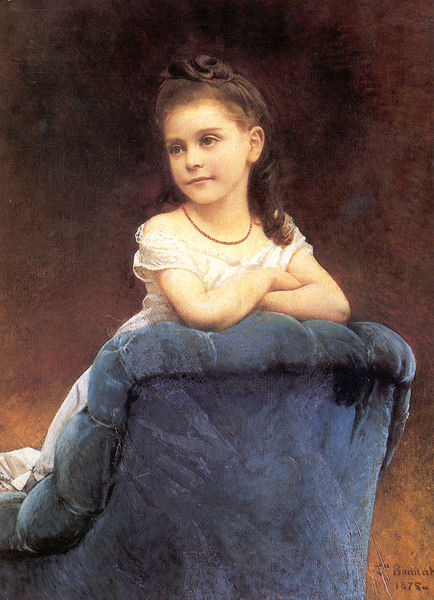
Titel: Portrait of Mlle Franchetti
Künstler: Léon Bonnat
Standort: Bayonne
Institution: Musée Bonnat
Schlagwörter: blau, gemälde, weiß, mädchen, ocker, ausschnitt, braun, ellbogen, frisur, grau, haar, hell, hintergrund, kleid, mund, nase, ohr, pastell, profil, schmuck, schwarz, stirn, stuhl, blick, rot, jung, wand, arme, augen, gesicht, knoten, samt, spitze, ärmel, bildnis, hals, portrait, porträt, rückenlehne, signatur, öl, haare, lange haare, sessel, stoff, kind, spitzen, tochter, brünett, hübsch, lippen, locke, locken, seide, lächeln, dutt, sommer, ruhe, sofa, lehne, halsband, kette, amerika, französisch, lehnen, bezug, polster, zopf, angelehnt, plüsch, nachdenklich, ellenbogen, braune haare, halskette, foto, photographie, schulterfrei, traum, seite, knien, kleidchen, verschränkt, knieend, aufgestützt, kurzärmelig, freundlich, schnecke, kitsch, erinnerung, süß, träumen, kinderporträt, klassizistisch, frech, keck, klaei, lümmeln, sentimental, sessellehne, süß4, verschrenkt, versunkenheit, aufgelehnt, verschränkte arme, träumend, 1878, 1875, kjnien, 1378, bonnat, plüschsessel